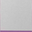
Piece: xx